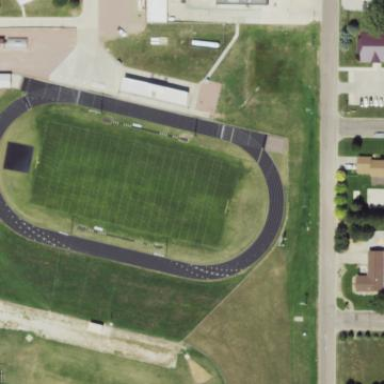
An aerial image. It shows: American football pitch for leisure and sport activities.